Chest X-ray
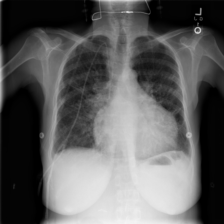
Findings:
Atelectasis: negative
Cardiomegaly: positive
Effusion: negative
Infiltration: positive
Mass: negative
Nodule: negative
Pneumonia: negative
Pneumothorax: negative
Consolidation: negative
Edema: negative
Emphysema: negative
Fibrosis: positive
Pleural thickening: negative
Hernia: negative